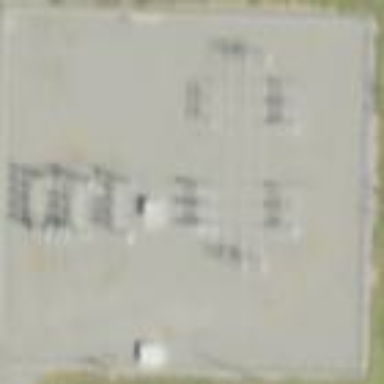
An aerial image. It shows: Outdoor substation for power distribution.